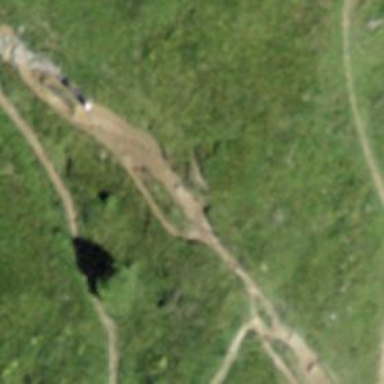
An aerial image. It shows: Unpaved path.